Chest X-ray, PA view. Patient: 45 years old, sex F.
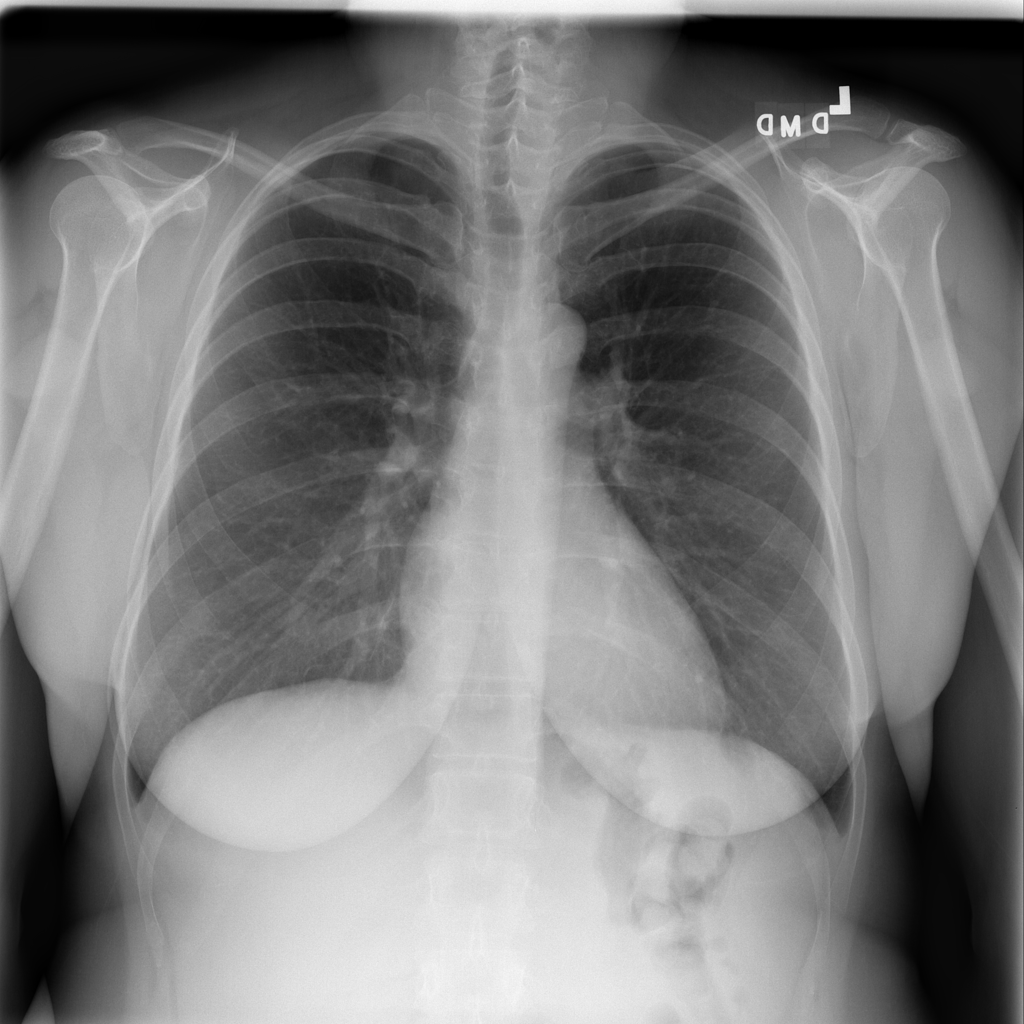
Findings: No Finding